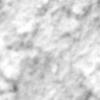
Label: no_change